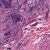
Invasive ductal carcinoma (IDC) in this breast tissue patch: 1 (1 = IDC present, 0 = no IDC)